Question: For my website that I am making, I have this code:
'''
.menu{
}
.menu a{
text-shadow: 0 2px 2px rgba(0, 0, 0, 0.3);
color: #d7d7d7;
font: bold 16px Arial,Helvetica,Sans-serif;
text-decoration: none;
border-radius: 10px;
background-color: #444;
padding: 5px 10px;
text-align: center;
-webkit-transition: all 0.3s ease 0s;
-moz-transition: all 0.3s ease 0s;
-o-transition: all 0.3s ease 0s;
transition: all 0.3s ease 0s;
}
.menu a:hover{
border: double 6px #00F;
color: #00F;
background-color: #FFF;
font: bold 20px Arial,Helvetica,Sans-serif;
text-decoration: underline;
text-align: center;
}
.sidebar{
width:220px;
margin-top:8px;
margin-left:3px;
background-color:#CCC;
border-radius:10px;
padding:10px;
clear:left;
-moz-box-shadow: inset 0 0 5px 5px #888;
-webkit-box-shadow: inset 0 0 5px 5px #888;
box-shadow: inset 0 0 5px 5px #888;
}
.sidebar p{
text-align: center;
}
'''
HTML code:
'''
<div class="sidebar">
<b style="color:#666;">Menu</b>
<div class="menu">
<p><a href="#">Profile</a></p>
<p><a href="#">Friends</a></p>
<p><a href="#">Community Service</a></p>
<p><a href="#">Messages</a></p>
</div>
</div>
'''
For some reason the only way I can position the anchors on top of each other like this is by putting them in paragraph tags, but I don't want that. Here is a picture of how all that code looks:

I want the menu to look like the Log In and Create an Account button, but there is no difference between the CSS, the only thing that could be differentiated between them is that the div containing them is positioned in a table. So I was wondering how I could achieve that same-width-and-height-as-the-ones-above-and-bellow-it kind of div. Also I tried putting it into a table and that only squashed it together and took out the round edges (CSS display: table in the .menu and display: table-cell in the anchor also does not work because it squashes it). Here is the rest of my code: <URL> thanks for your help!
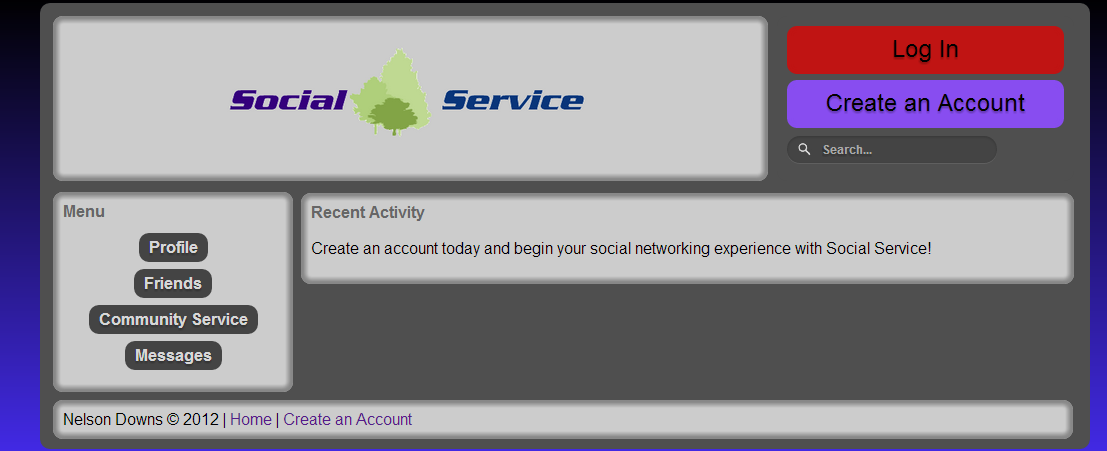
Answer: You should change your HTML in:
'''
<div class="sidebar">
<b style="color:#666;">Menu</b>
<ul class="menu">
<li><a href="#">Profile</a></li>
<li><a href="#">Friends</a></li>
<li><a href="#">Community Service</a></li>
<li><a href="#">Messages</a></li>
</ul>
</div>
'''
and your CSS in:
'''
.menu{
list-style:none; /* remove style from <ul> but leave a 40px margin on the left */
margin-left:-40px; /* this remove the 40px margin on the left */
}
.menu li{
text-align: center;
margin: 10px 0; /* this adds 10px top and bottom of each <LI> element */
}
.menu a{
display: block;
text-shadow: 0 2px 2px rgba(0, 0, 0, 0.3);
color: #d7d7d7;
font: bold 16px Arial,Helvetica,Sans-serif;
text-decoration: none;
border-radius: 10px;
background-color: #444;
padding: 5px 10px;
-webkit-transition: all 0.3s ease 0s;
-moz-transition: all 0.3s ease 0s;
-o-transition: all 0.3s ease 0s;
transition: all 0.3s ease 0s;
}
.menu a:hover{
border: double 6px #00F;
color: #00F;
background-color: #FFF;
font: bold 20px Arial,Helvetica,Sans-serif;
text-decoration: underline;
text-align: center;
}
.sidebar{
width:220px;
margin-top:8px;
margin-left:3px;
background-color:#CCC;
border-radius:10px;
padding:10px;
clear:left;
-moz-box-shadow: inset 0 0 5px 5px #888;
-webkit-box-shadow: inset 0 0 5px 5px #888;
box-shadow: inset 0 0 5px 5px #888;
}
'''
Using '<ul>' is better and semantically correct. For search engines it should be even better to wrap the '<ul>' with '<nav>'